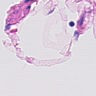
Metastatic tissue present: no